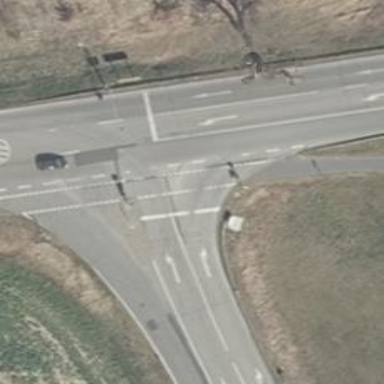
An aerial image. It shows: Road with "give way" sign.